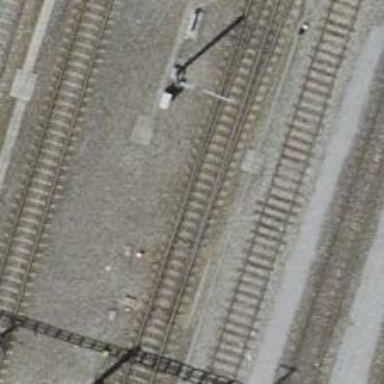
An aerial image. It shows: Railway switch.